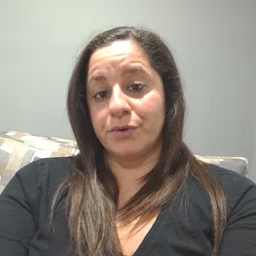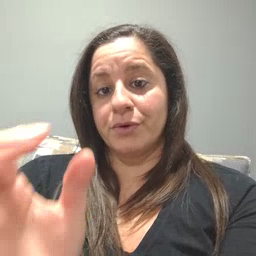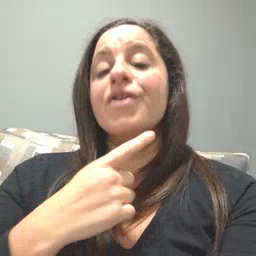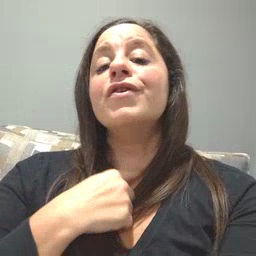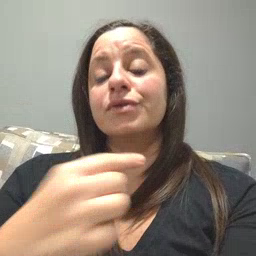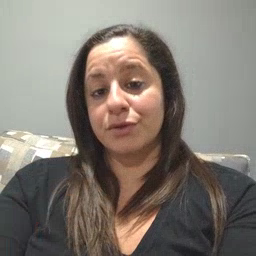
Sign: thirsty